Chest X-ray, PA view. Patient: 73 years old, sex F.
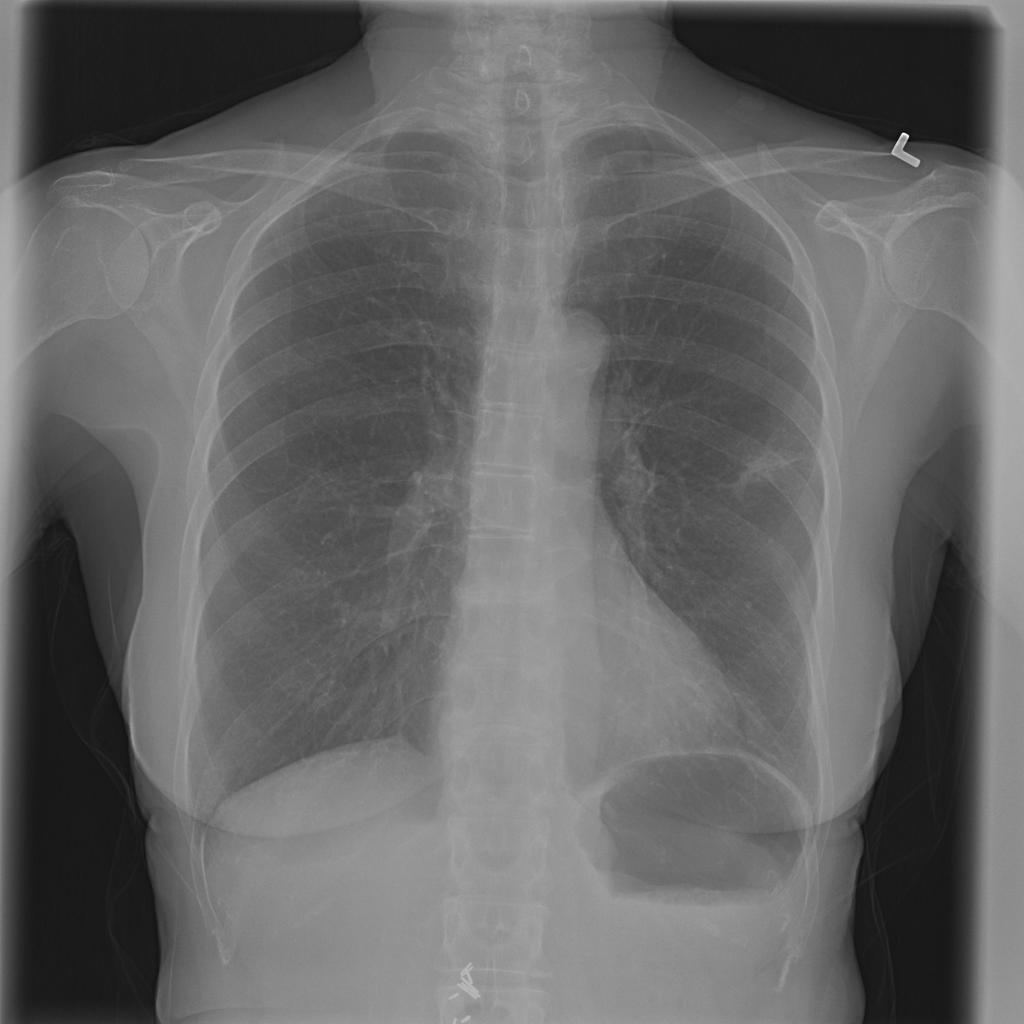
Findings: No Finding